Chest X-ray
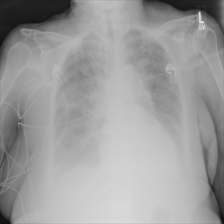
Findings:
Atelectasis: negative
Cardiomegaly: negative
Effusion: negative
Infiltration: negative
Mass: negative
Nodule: negative
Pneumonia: negative
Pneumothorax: negative
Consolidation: negative
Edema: positive
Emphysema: negative
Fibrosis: negative
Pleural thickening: negative
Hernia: negative